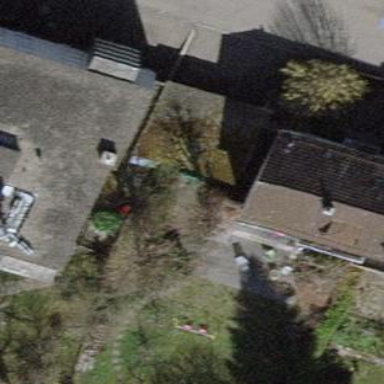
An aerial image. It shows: Terrace building with gabled roof.